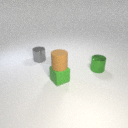
small brown rubber cylinder above small green rubber cube